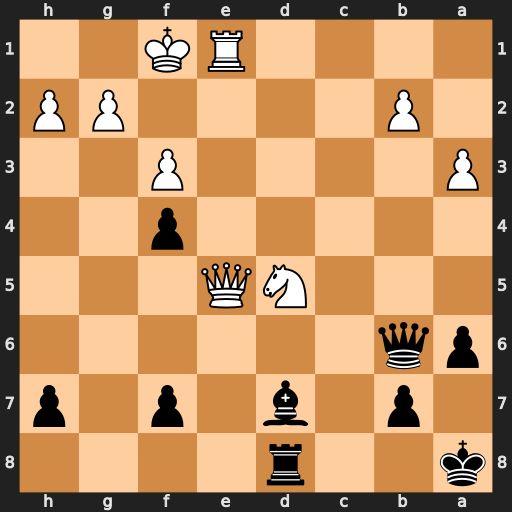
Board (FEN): k2r4/1p1b1p1p/pq6/3NQ3/5p2/P4P2/1P4PP/4RK2
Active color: b
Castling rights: -
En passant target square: -
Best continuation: Bb5+ Re2 Bxe2+